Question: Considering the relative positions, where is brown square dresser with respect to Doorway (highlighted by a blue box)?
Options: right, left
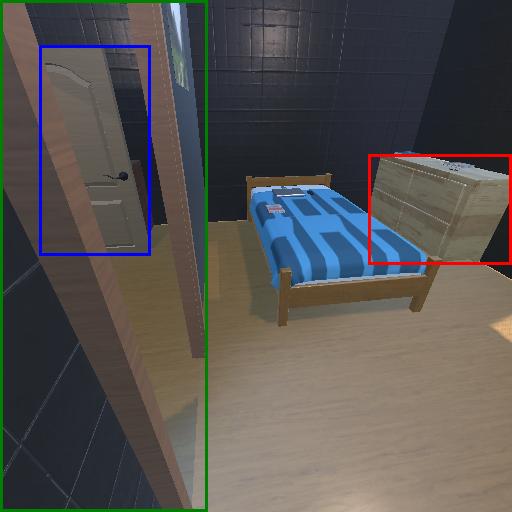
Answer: right